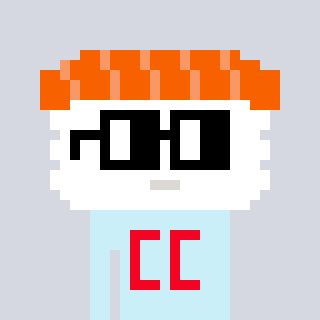
a pixel art character with square black glasses, a nigiri-shaped head and a cold-colored body on a cool background